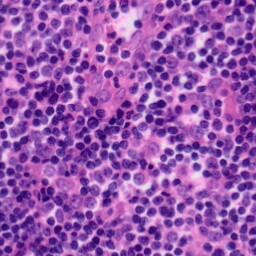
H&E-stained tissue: Tonsil